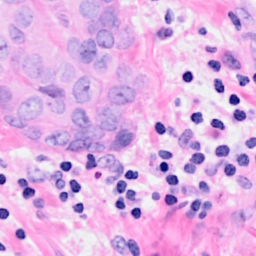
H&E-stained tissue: Breast